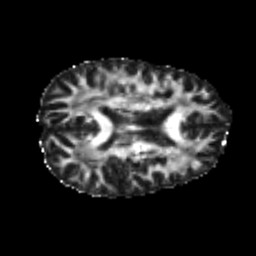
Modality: FA
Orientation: axial
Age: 24
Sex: male
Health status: healthy
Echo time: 0.074 s